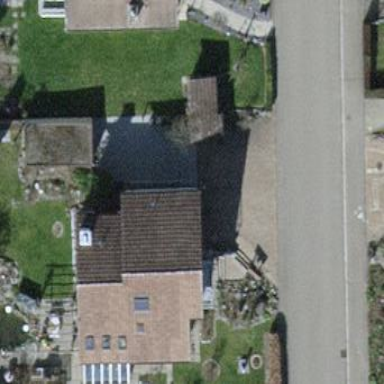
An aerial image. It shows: Detached building.